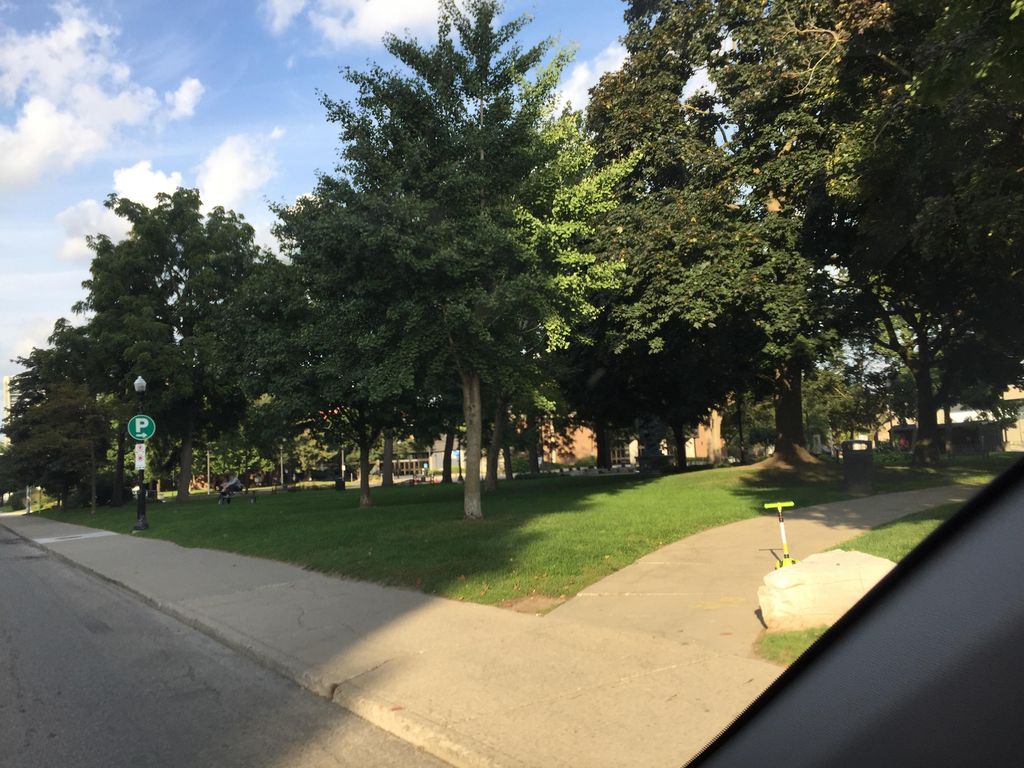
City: kitchener-waterloo